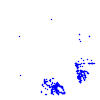
Particle: pion